Question: (PHP)
What happen if I try to get an undefined variable size with sizeof method?
Like:
'''
<?
print_r(sizeof($undefined_variable));
'''
Can I do this?
What's the value?
In my playground always run into error, but when i try this code:
'''
<?
print_r(sizeof($undefined_variable));
exit();
'''

I'm so curious after error why I get back a zero value. Sorry for my bad English
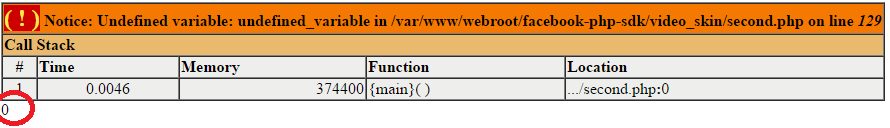
Answer: 'sizeof' is an exact alias of 'count'. 'count()' can only return the number of items in an object if the object interfaces with the 'Countable' interface which an undefined variable does not which is causing the error.
However the reason for the 0 being output is that print_r outputs a 0 anytime an error has occured.
for example try:
'''
print_r(4 + hello);
'''
It still outputs a 0. The error was non fatal so the program continues to execute.
To answer your second question, if you try the following code:
'''
for ($i=0; $i<sizeof($undefined_variable); $i++) {
echo $i;
}
echo "Hi";
'''
Only 'Hi' will get output. The error aborts the whole for loop.